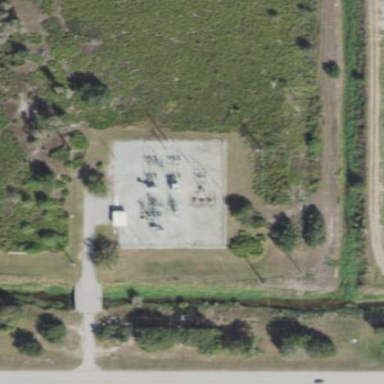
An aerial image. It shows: Outdoor distribution substation.